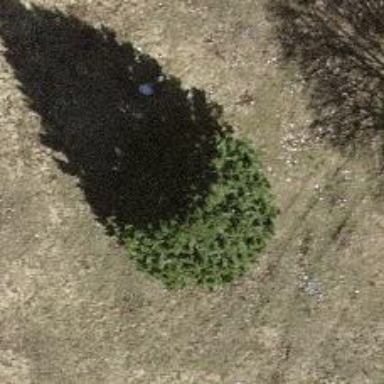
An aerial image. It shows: Beautiful tree in nature.